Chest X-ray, AP view. Patient: 54 years old, sex M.
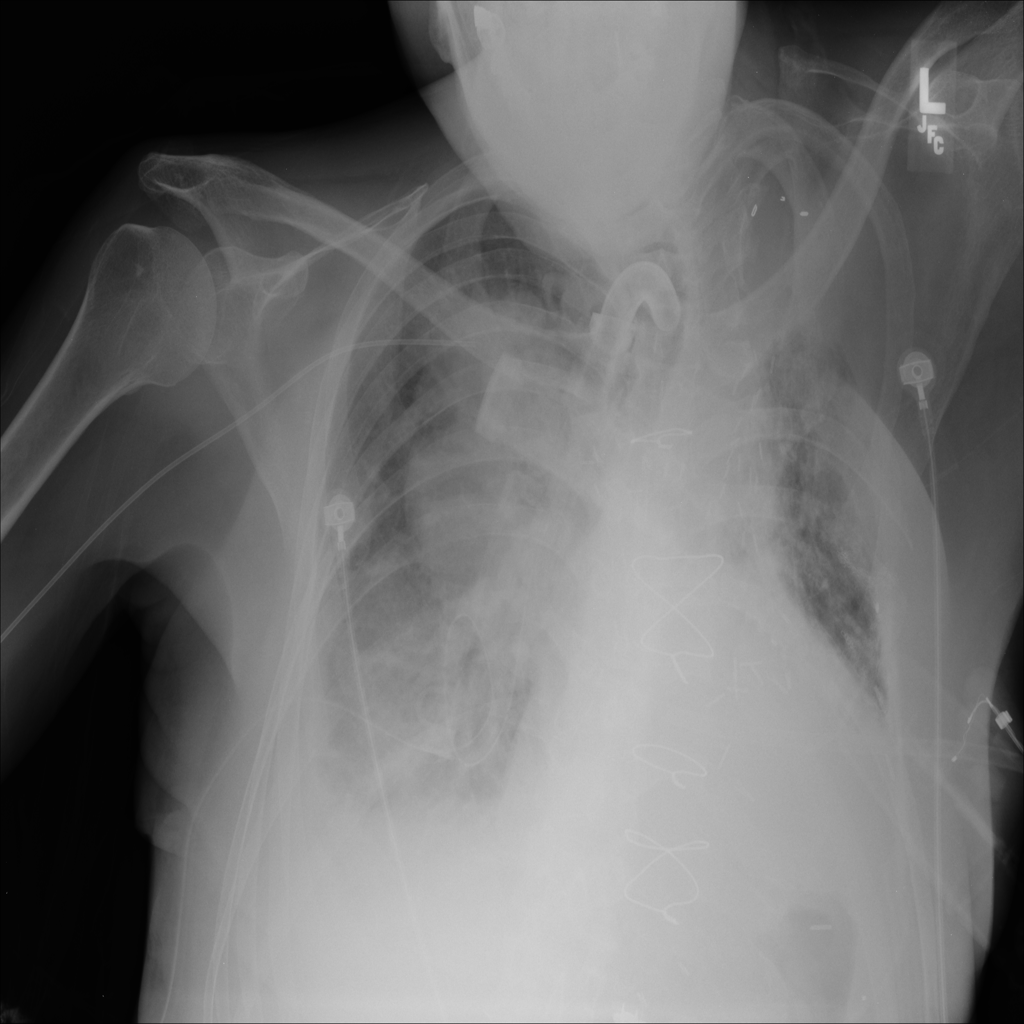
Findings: Consolidation, Effusion, Mass